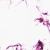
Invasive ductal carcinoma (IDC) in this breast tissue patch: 0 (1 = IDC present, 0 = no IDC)